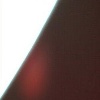
Label: sunburn